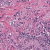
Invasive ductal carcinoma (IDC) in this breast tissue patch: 1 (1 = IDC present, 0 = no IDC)